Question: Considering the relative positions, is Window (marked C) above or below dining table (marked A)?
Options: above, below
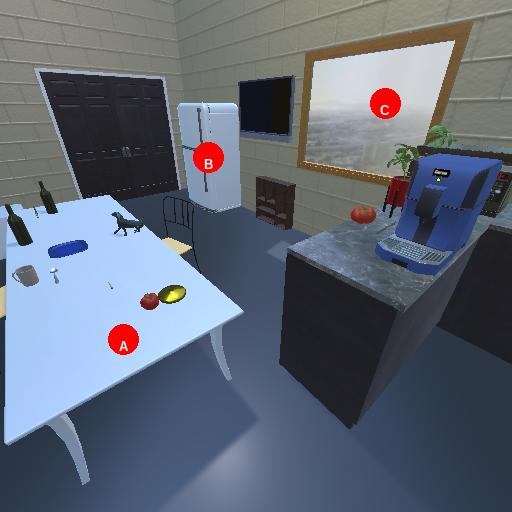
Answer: above